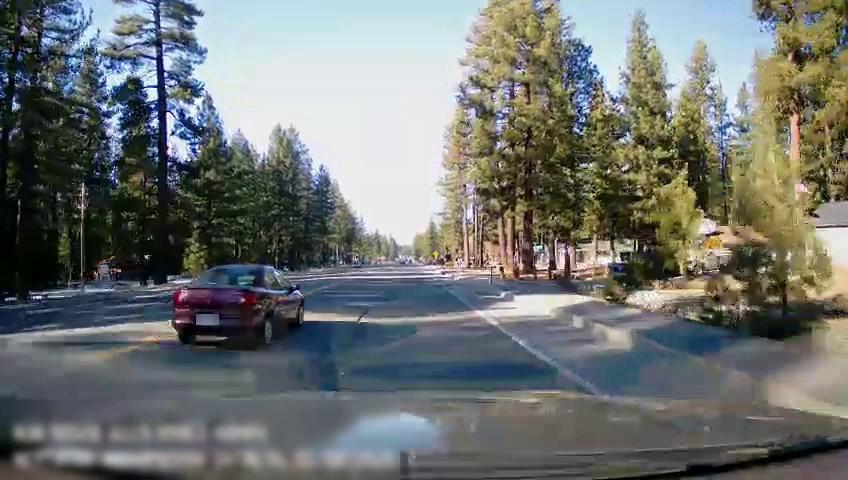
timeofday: Day
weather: Sunny
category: Drivable Space
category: Vehicles | Car
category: Lanes | Opposite Lane
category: Lanes | Current Lane
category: Lanes | Current Lane